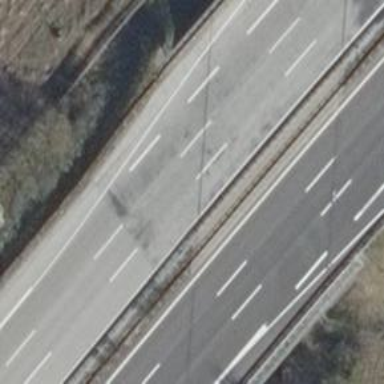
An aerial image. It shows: Motorway bridge with asphalt surface.